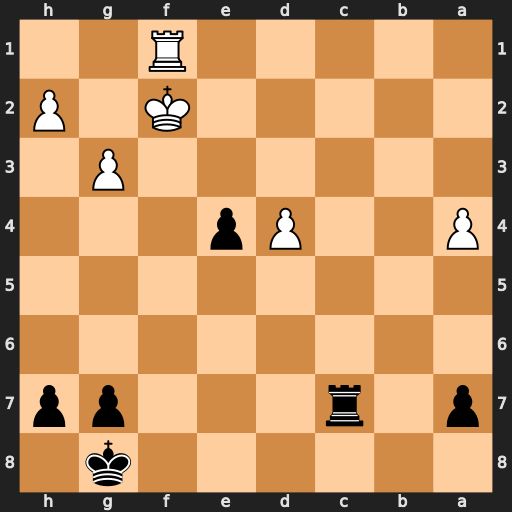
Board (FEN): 6k1/p1r3pp/8/8/P2Pp3/6P1/5K1P/5R2
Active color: b
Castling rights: -
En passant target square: -
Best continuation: Rf7+ Ke2 Rxf1 Kxf1 Kf7 Kf2 Ke6 Ke3 Kd5